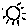
Label: sun